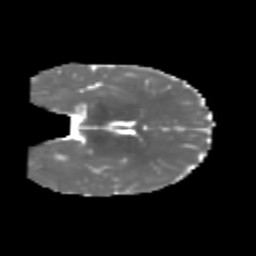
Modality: MD
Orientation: coronal
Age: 7
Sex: male
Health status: healthy